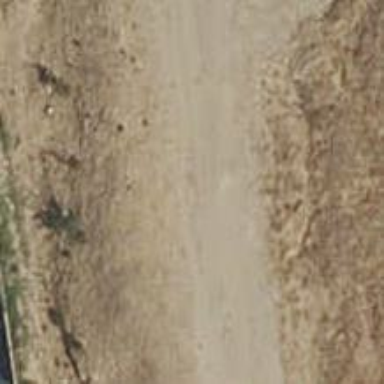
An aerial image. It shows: Dirt path.